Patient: sex M, age 54
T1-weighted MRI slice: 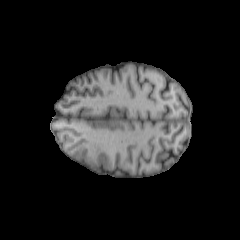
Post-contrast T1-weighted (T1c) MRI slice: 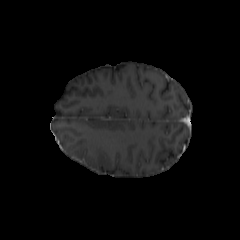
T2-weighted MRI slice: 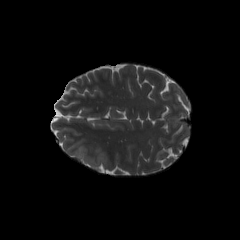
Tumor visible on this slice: yes
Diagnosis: Astrocytoma, IDH-wildtype
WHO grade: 3